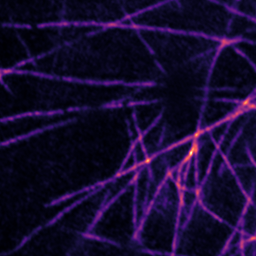
Label: Super-resolution Microtubules image